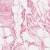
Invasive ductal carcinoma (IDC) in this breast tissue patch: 0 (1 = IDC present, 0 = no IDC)